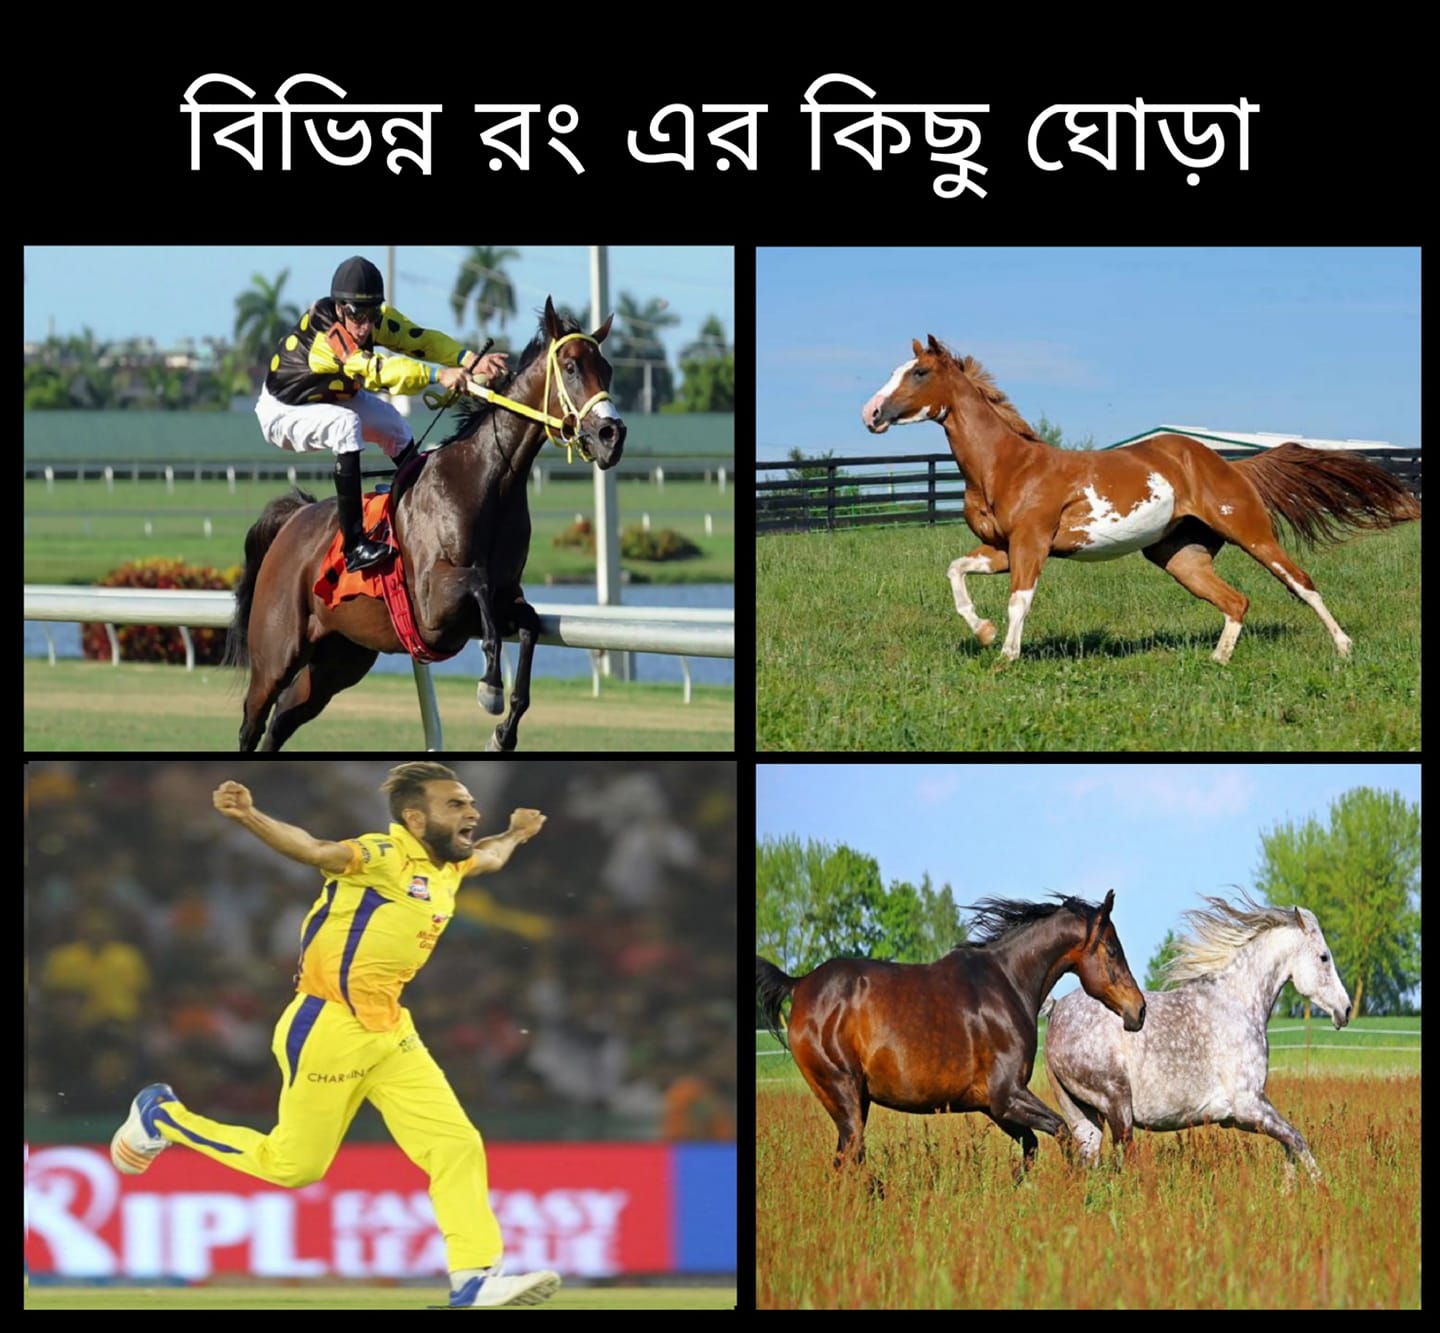
Text: বিভিন্ন রং এর কিছু ঘোড়া
Label: Non Hate